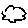
Label: cloud